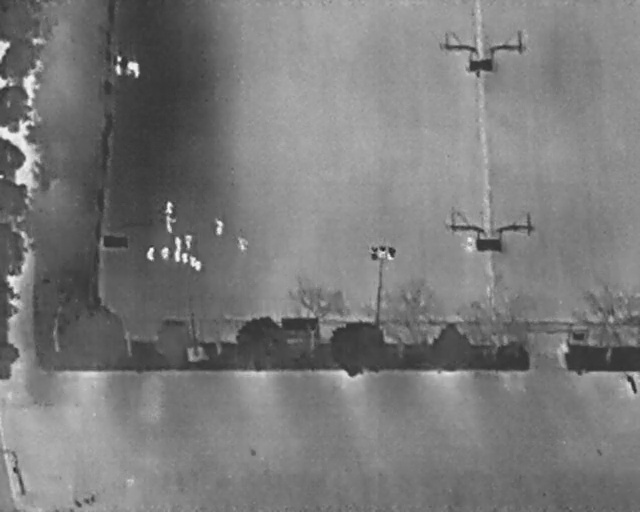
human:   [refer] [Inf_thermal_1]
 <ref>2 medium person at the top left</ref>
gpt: <box>[[16, 11, 20, 13, 2], [19, 12, 22, 14, 2]]</box>

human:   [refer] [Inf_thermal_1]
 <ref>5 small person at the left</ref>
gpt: <box>[[25, 39, 27, 41, 2], [28, 46, 30, 47, 2], [26, 46, 28, 47, 2], [24, 48, 26, 50, 2], [22, 48, 24, 50, 2]]</box>